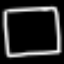
Label: square